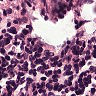
Metastatic tissue present: no